Question: I am working on an app in which i am trying to implement something like this :-
1: First of all,i created a button(whose name here is "Create a new folder"). On clicking that button,an alertview will appear which will ask for the name of the button which is going to be created on click.
2: The above process will be repeated each and everytime when we click on "create a new folder" button.
3:The buttons which are created at runtime will be arranged in a grid view format.

Above shown screenshot will let you know about the required arrangement.
I've tried this by using 'UITableview' and making columns in it. But i am not able to create folders at runtime.Please help me find any way to solve this. Suggestions will be highly appreciated. Thanks in advance.
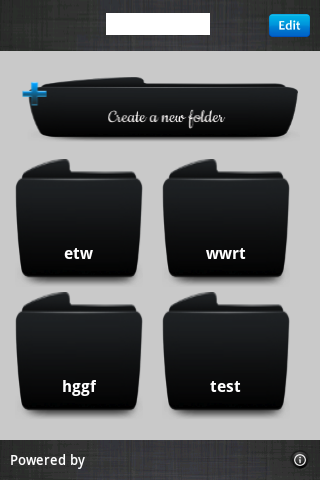
Answer: Try <URL> on Apple's site too.